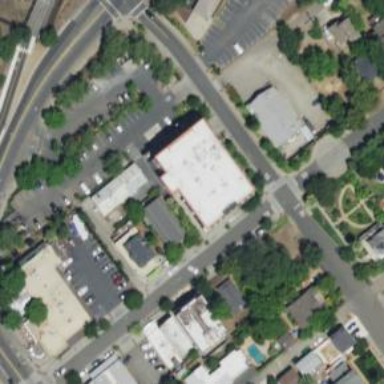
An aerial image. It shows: Commercial building.